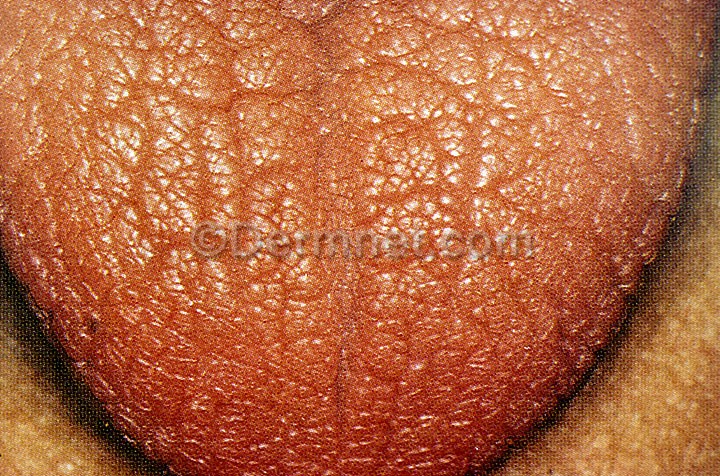
Disease: Systemic Disease